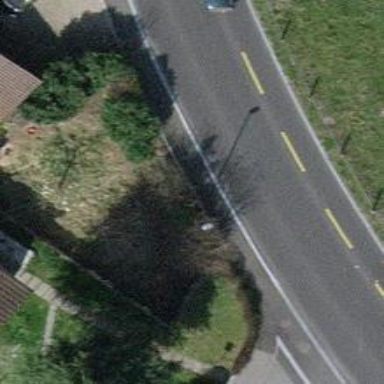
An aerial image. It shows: Secondary road.